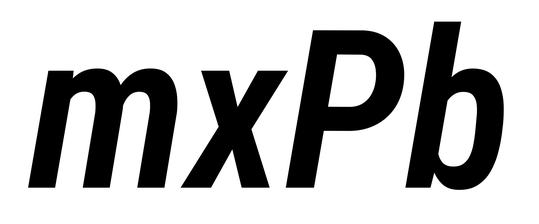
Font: Roboto-Italic_Condensed_SemiBold_Italic